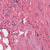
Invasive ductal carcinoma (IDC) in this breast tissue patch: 0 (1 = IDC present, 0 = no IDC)